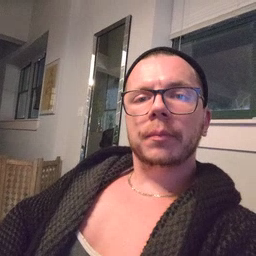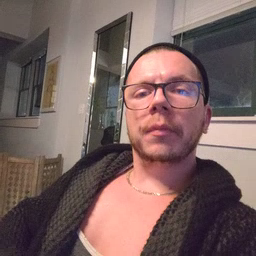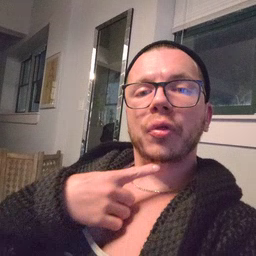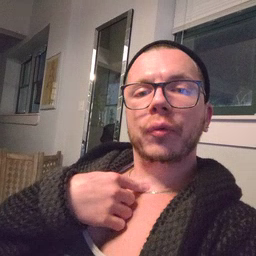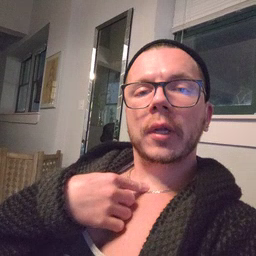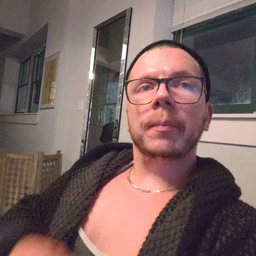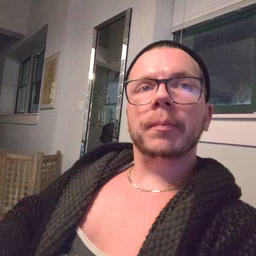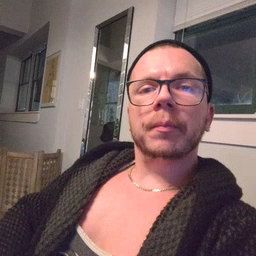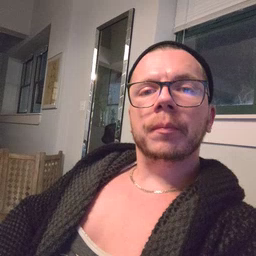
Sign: thirsty